Question: I've seen this in many places, but I don't know how to do it.

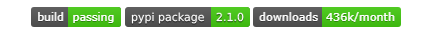
Answer: That project appears to be using <URL>, which you can also use for free. It works by grabbing datas from APIs and creating images from that API, which you can then render as Markdown code.
## Build badge
Use the <URL> is free for open source projects. Once you've decided on a build system, click it on the build page, enter the required URL fields, and use 'Copy Markdown' from the dropdown button to get your Markdown code
## Package version and download badges
If you have a package published on PyPi, you can use the following Markdown badge code, replacing 'PACKAGE' with your package's name.
'''

'''